Question: I am looking to implement a navigation drawer selector which shows the currently selected item at all times when the drawer is opened and that is retained even when the drawer is closed. Something like this:

I have used something like this but it only shows the selector when I click on the list item. This is in my res folder:
'''
<?xml version="1.0" encoding="utf-8"?>
<selector xmlns:android="http://schemas.android.com/apk/res/android">
<item android:state_pressed="true"
android:drawable="@drawable/list_activated_holo" />
</selector>
'''
How do i attain the above shown implementation?Which state do i need to implement? Thanks
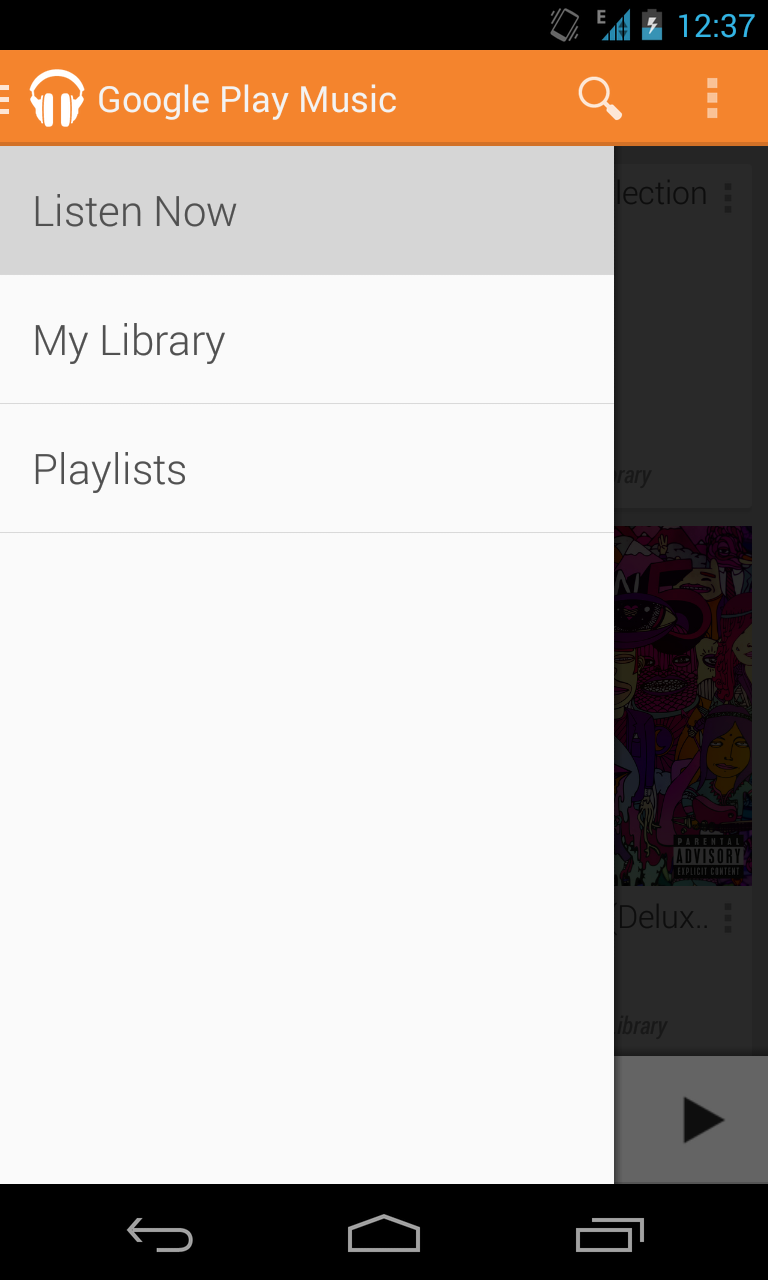
Answer: Have resolved same issue by setting color in getView() of ArrayAdapter that populates my list in NavigationDrawer:
'''
@Override
public View getView(final int position, View convertView, ViewGroup parent) {
ViewHolder holder;
if (convertView == null) {
convertView = LayoutInflater.from(getActivity()).inflate(
R.layout.side_menu_list_item,
parent,
false);
holder = new ViewHolder();
holder.title = (TextView) convertView.findViewById(R.id.text1);
convertView.setTag(holder);
} else {
holder = (ViewHolder) convertView.getTag();
}
if (mCurrentSelectedPosition == position) {
holder.title.setBackgroundResource(R.color.menu_list_separator_line);
} else {
holder.title.setBackgroundResource(R.color.app_background_light);
}
holder.title.setText(menuItems[position]);
return convertView;
}
'''